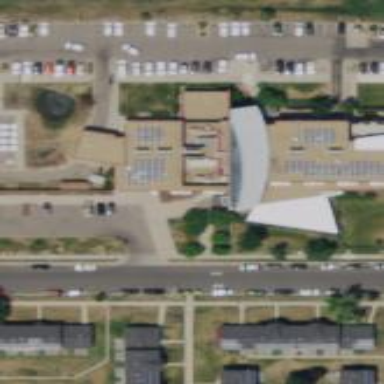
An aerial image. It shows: Civic building.